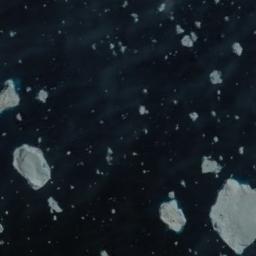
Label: sea_ice